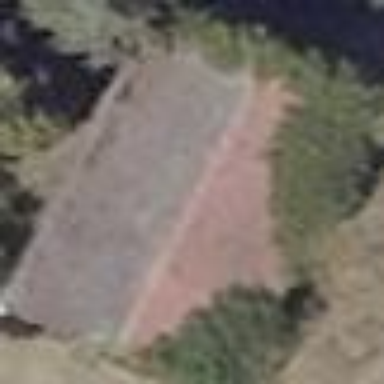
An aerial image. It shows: Gabled building with the roof oriented along its structure.